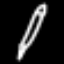
Label: pencil